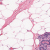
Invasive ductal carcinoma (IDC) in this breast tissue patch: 0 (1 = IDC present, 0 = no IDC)